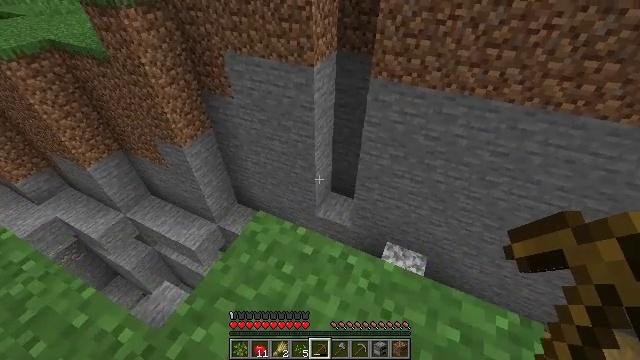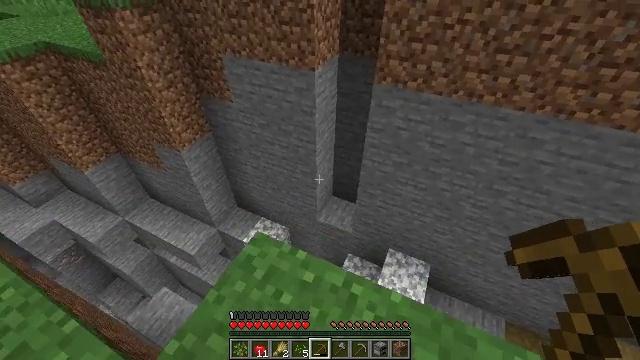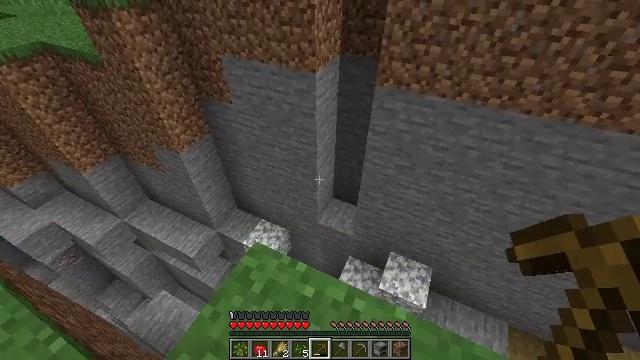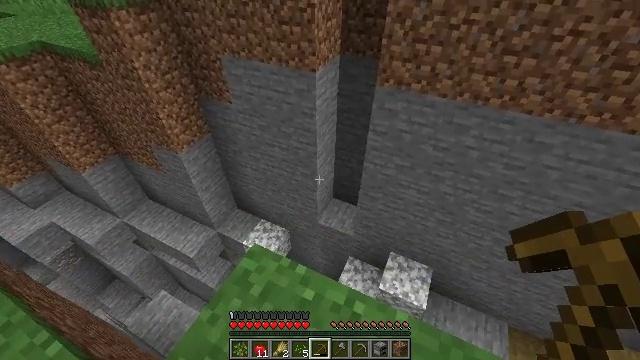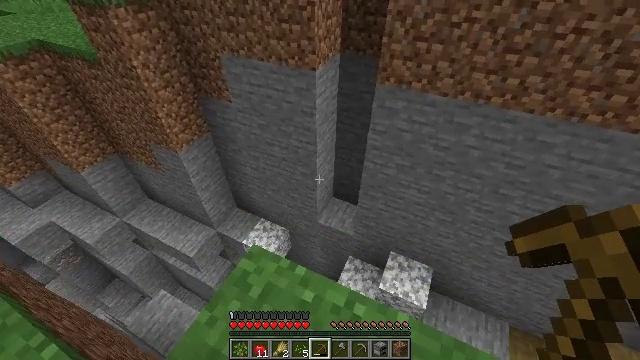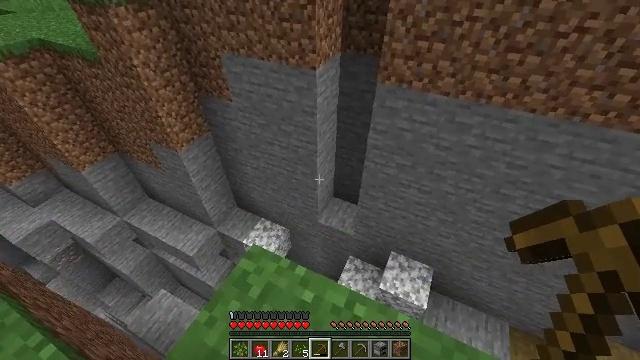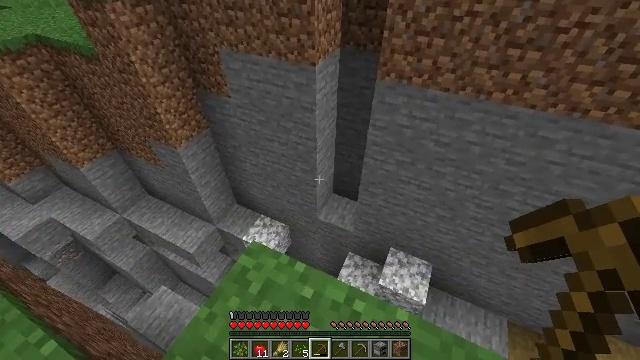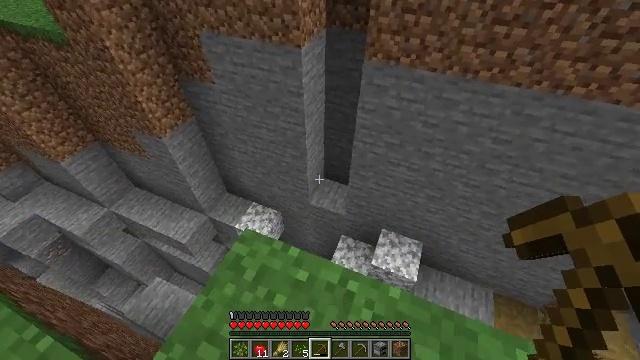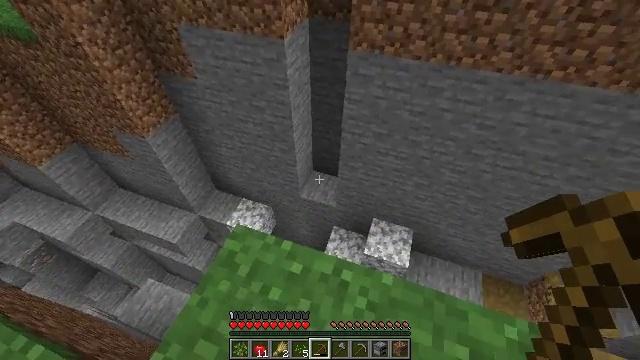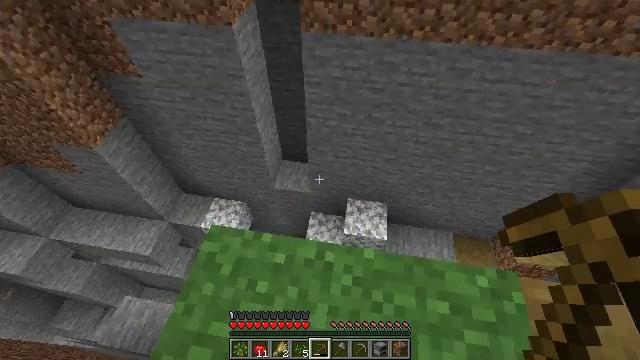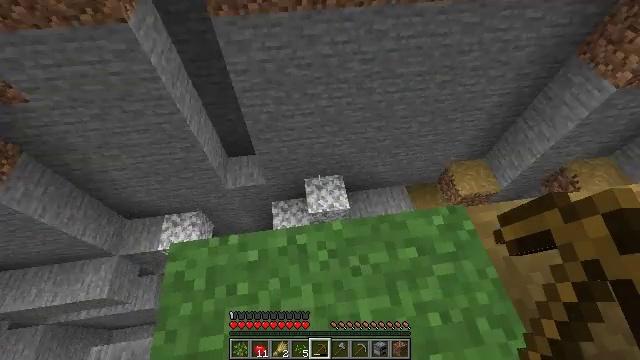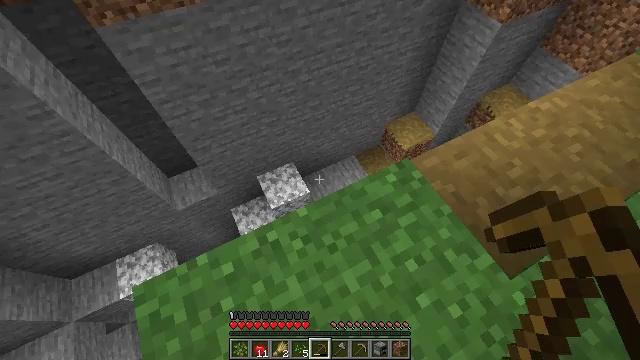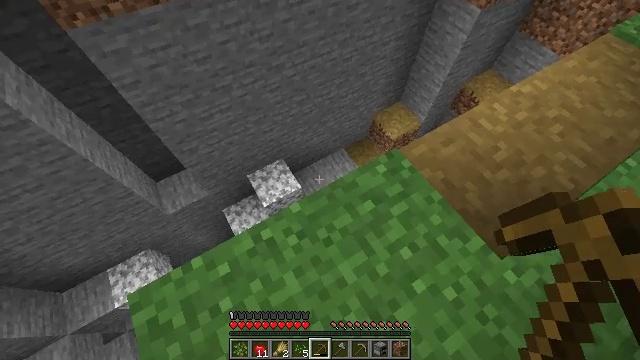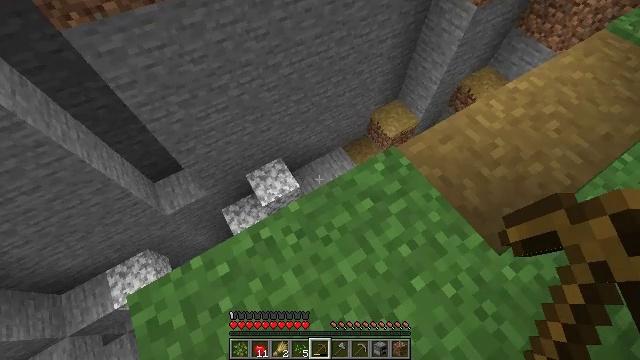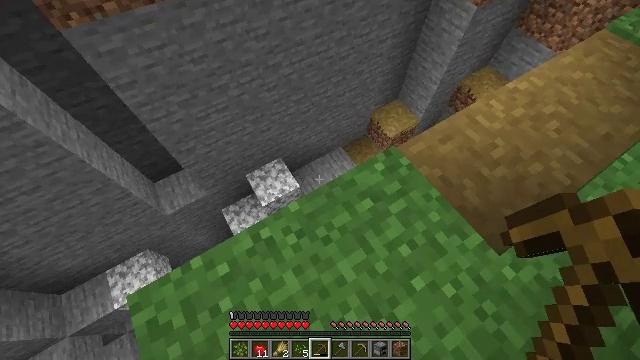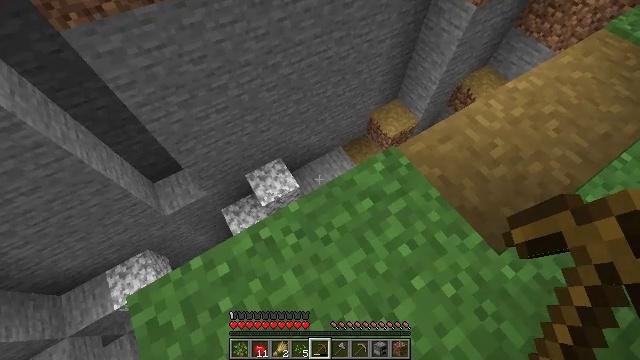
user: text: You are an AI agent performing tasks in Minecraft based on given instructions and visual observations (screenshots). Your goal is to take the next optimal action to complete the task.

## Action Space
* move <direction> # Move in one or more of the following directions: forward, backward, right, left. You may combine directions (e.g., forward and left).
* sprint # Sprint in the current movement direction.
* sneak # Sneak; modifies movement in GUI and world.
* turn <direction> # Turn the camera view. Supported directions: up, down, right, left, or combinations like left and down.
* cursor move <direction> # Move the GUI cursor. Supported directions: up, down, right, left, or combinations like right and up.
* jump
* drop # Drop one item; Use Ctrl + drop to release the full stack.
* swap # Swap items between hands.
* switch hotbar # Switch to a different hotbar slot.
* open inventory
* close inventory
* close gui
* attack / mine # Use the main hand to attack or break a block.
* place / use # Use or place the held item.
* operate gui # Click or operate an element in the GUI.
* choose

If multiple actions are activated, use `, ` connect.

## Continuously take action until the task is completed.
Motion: motion action
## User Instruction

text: Collect some oak leaves.
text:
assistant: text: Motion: no_op
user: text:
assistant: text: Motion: no_op
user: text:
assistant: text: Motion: no_op
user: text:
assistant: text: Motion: no_op
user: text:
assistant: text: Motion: no_op
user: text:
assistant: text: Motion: no_op
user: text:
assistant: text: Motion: turn right and down
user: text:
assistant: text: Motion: turn right and down
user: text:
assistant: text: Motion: turn right and down
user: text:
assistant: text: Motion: turn right and down
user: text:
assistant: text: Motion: turn right and down
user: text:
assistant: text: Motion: turn right and down
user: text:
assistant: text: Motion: no_op
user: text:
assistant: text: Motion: no_op
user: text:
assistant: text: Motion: no_op
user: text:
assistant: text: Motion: no_op
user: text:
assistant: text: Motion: no_op
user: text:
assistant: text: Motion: no_op
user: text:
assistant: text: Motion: no_op
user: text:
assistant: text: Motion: no_op
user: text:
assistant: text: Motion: no_op
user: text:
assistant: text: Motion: no_op
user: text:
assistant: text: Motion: move forward
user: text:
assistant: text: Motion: move forward
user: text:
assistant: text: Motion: move forward
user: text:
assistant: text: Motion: no_op
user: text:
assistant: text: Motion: no_op
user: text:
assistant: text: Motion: no_op
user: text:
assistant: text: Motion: no_op
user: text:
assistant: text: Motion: no_op